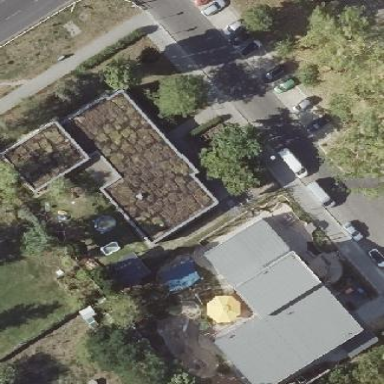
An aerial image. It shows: Flat-roofed kindergarten building.